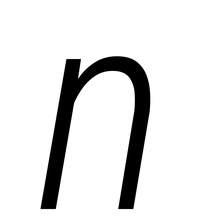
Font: Roboto-Italic_Condensed_Light_Italic